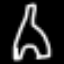
Label: The Eiffel Tower